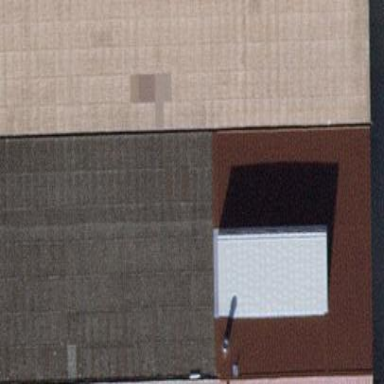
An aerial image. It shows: Warehouse.